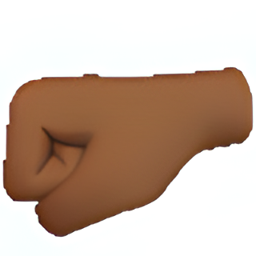
Name: left facing fist
Emoji: 🤛🏾
Group: People & Body
Sub-group: hand-fingers-closed